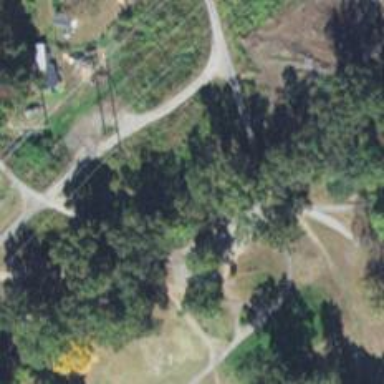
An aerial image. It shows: Path for both road and golf.